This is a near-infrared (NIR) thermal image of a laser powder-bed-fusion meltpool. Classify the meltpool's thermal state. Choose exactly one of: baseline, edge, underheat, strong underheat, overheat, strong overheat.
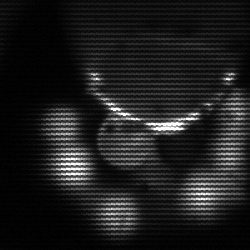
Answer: edge